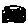
Label: hexagon